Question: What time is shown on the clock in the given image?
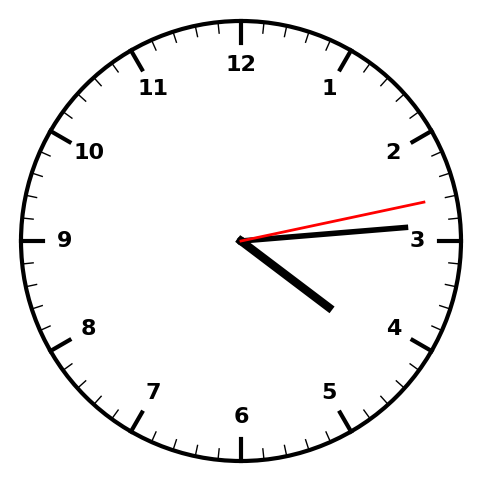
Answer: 04:14:13